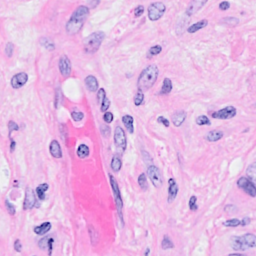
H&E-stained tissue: Breast